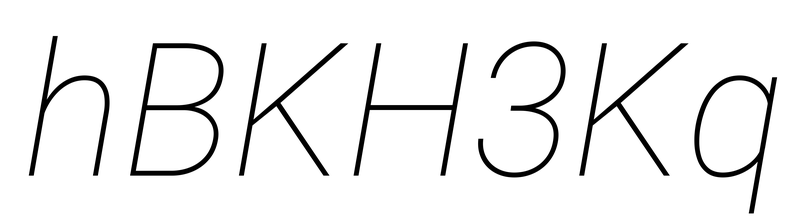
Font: Roboto-Italic_Thin_Italic